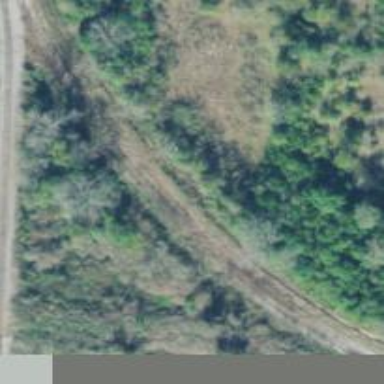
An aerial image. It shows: Abandoned railway.